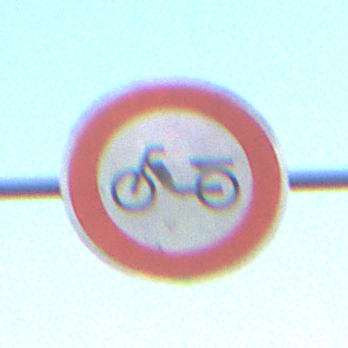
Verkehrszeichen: VerbotMofas
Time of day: MorningAfternoon
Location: Outdoor (RoadRail)
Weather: PartlyCloudy
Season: NotSpecified
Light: Natural